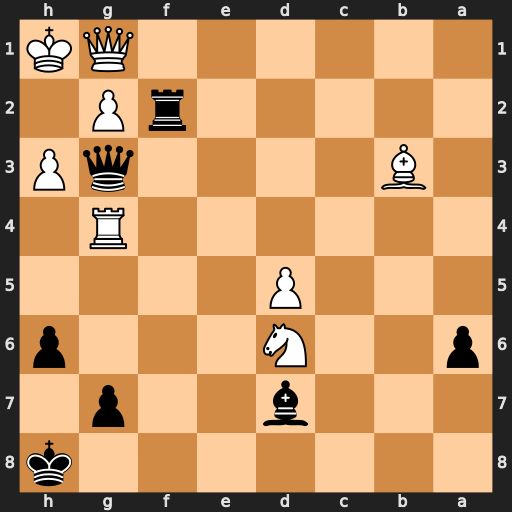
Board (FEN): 7k/3b2p1/p2N3p/3P4/6R1/1B4qP/5rP1/6QK
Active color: b
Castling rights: -
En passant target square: -
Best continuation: Bxg4 Ne4 Qxh3+ gxh3 Bf3+